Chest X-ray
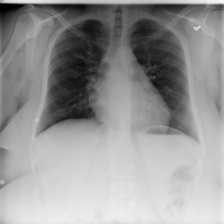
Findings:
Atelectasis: negative
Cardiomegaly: negative
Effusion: negative
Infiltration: positive
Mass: negative
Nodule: negative
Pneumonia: negative
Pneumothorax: negative
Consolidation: negative
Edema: negative
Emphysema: negative
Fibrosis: negative
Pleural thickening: negative
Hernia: negative